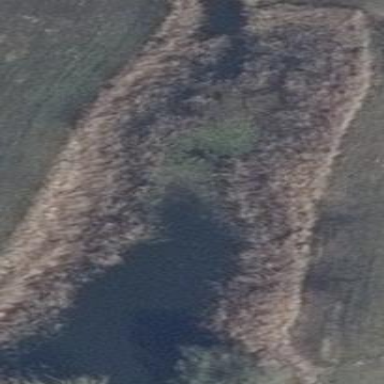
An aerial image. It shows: Wetland area dominated by reedbeds.